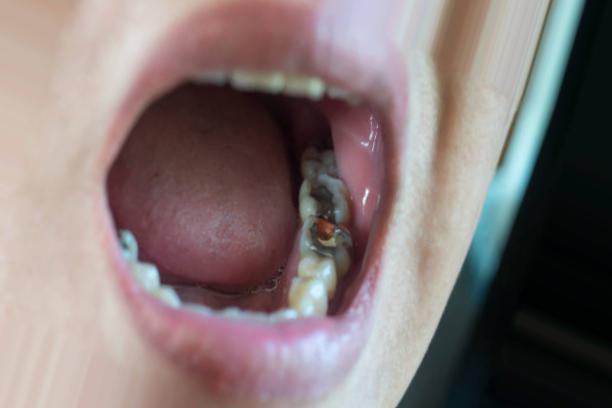
Condition: Caries